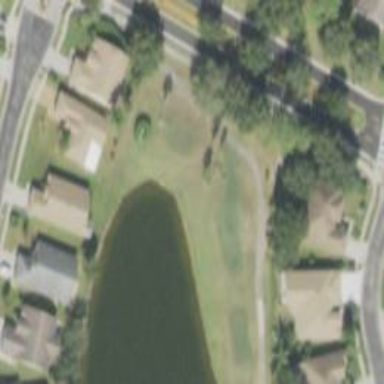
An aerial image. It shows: Grass area designated as golf tee.